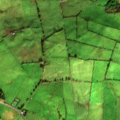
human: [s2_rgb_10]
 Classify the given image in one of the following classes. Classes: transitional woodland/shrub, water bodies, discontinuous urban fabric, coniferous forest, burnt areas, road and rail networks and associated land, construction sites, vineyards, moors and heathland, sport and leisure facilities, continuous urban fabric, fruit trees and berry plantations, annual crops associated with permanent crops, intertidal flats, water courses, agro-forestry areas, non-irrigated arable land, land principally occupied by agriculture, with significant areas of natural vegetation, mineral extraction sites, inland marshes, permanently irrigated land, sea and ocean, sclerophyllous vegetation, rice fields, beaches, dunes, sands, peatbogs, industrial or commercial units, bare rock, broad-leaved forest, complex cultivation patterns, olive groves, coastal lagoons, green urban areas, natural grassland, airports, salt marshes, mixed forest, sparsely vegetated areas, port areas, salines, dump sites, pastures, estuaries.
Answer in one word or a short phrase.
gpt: pastures